Field crop: maize
Growth stage: 2
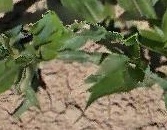
Species: maize